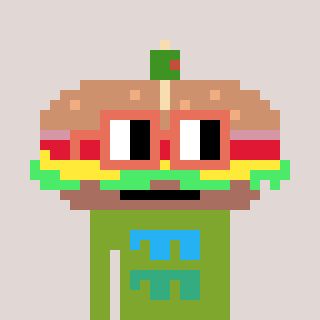
a pixel art character with square orange glasses, a sandwich-shaped head and a slimegreen-colored body on a warm background